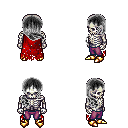
a pixel art fantasy rpg character, male body template, skeleton, red tattered cape, magenta pants, gray right-swept hairstyle, gold boots, four views (front, back, left, right), 2x2 character sprite sheet, small pixel art, hard edges, no anti-aliasing